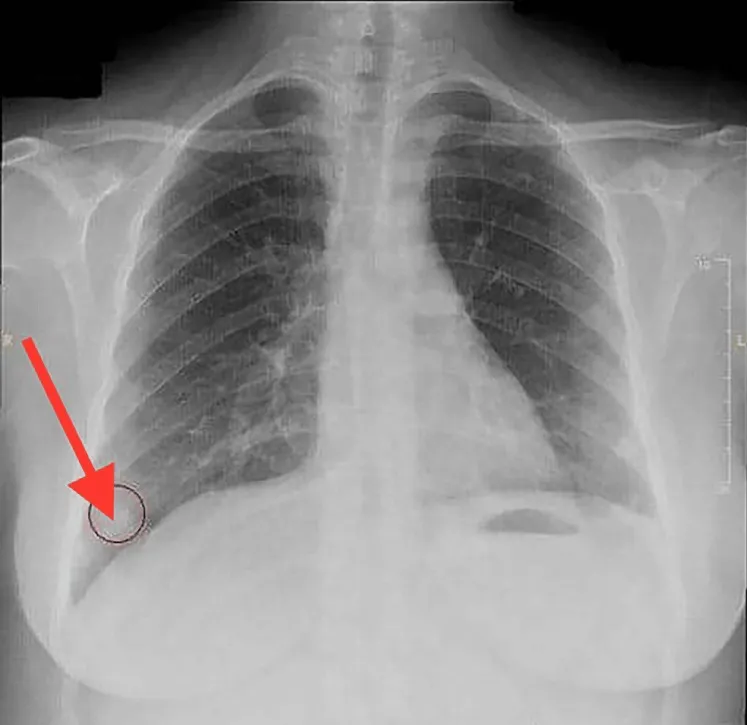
The chest X-ray of the patient showing a nodular opacity in the right lower lobe (July 22, 2023).
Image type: radiology (x_ray)